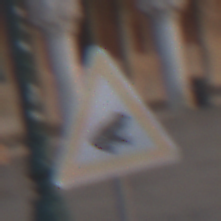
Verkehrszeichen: AmphibienwanderungLinks
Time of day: SunriseSunset
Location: Outdoor (Urban)
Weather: Clear
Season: NotSpecified
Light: Natural